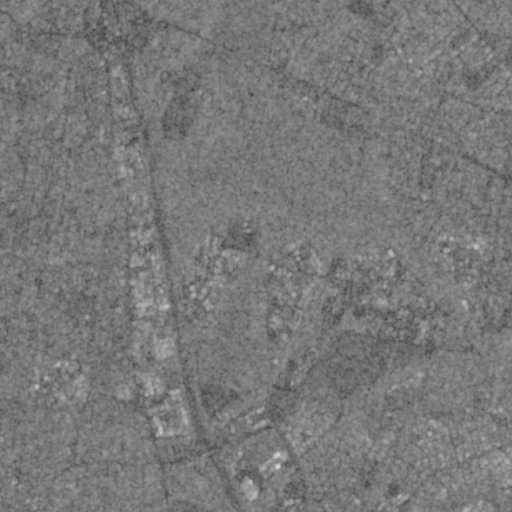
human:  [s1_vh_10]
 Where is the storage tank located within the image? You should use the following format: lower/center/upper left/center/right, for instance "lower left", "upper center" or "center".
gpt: The storage tank is located in the lower center of the image.
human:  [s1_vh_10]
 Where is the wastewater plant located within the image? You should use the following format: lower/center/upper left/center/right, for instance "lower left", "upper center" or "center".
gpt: The wastewater plant is located in the center right of the image.
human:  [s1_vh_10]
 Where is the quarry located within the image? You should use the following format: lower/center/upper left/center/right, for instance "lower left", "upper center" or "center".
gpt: There is no quarry in the image.

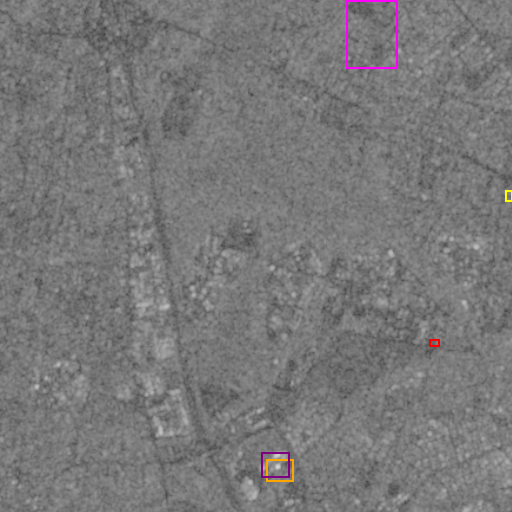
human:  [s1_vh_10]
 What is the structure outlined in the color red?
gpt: The structure outlined in red is a gas station.
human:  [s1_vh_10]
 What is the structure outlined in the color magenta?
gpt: The structure outlined in magenta is a park.
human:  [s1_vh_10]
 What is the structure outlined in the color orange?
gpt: The structure outlined in orange is a parking lot.
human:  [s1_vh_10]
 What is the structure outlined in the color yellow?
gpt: The structure outlined in yellow is a power substation.
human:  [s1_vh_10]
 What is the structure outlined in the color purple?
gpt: The structure outlined in purple is a building.
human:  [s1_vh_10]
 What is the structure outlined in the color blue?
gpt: There is no blue outline.